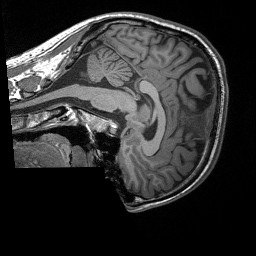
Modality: T1w
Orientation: sagittal
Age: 22
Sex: male
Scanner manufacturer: siemens
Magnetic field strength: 3 T
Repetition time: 1.9 s
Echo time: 0.00252 s